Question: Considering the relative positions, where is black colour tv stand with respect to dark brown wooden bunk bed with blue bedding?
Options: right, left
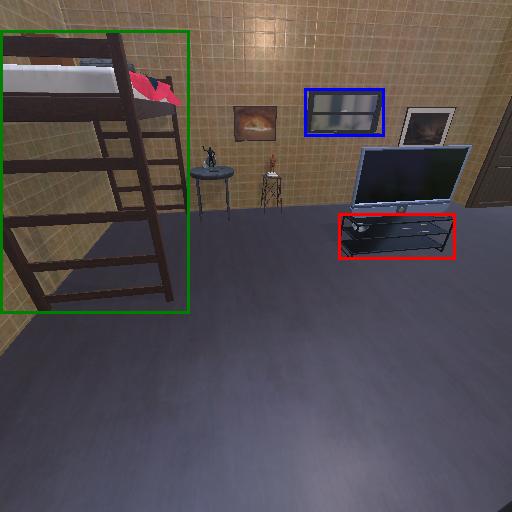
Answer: right